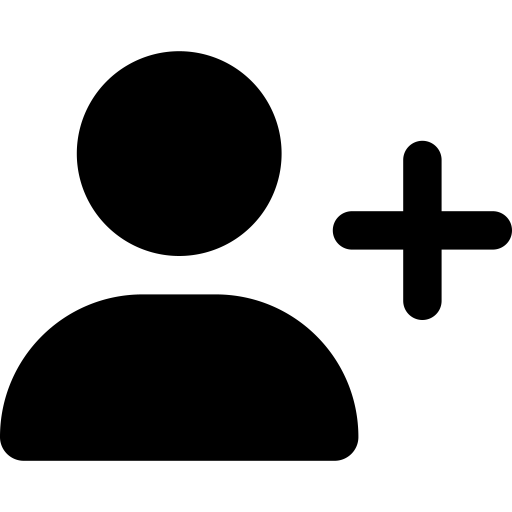
Tags: icon, FontAwesome, fa-icon, solid, user, plus